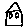
Label: house